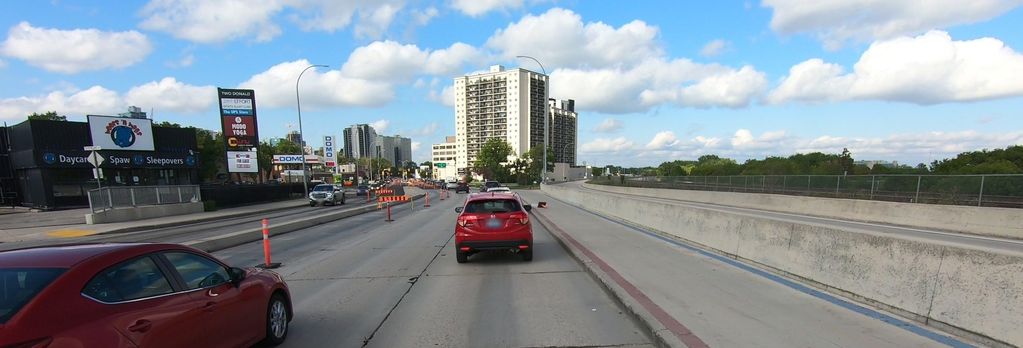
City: winnipeg